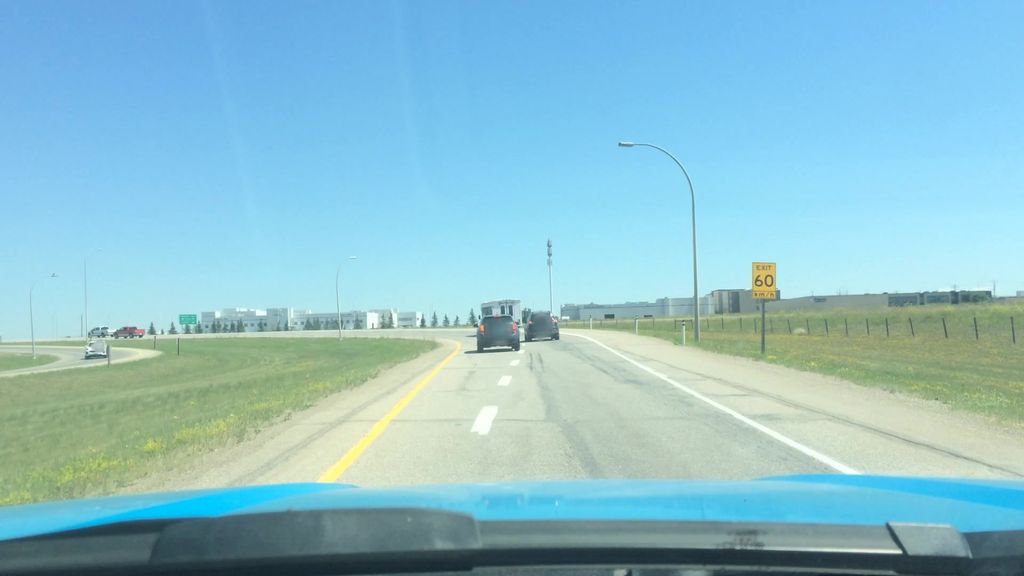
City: calgary